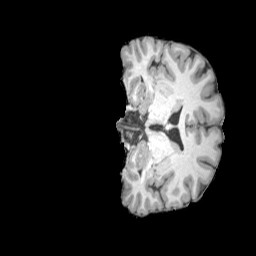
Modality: T1w
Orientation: coronal
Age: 28
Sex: female
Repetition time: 2.3 s
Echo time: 0.0226 s